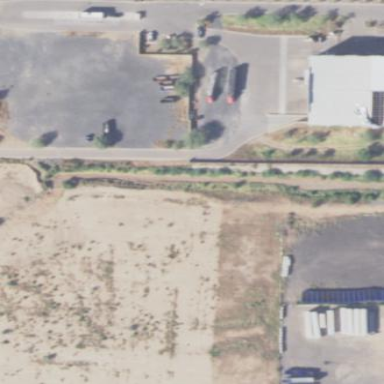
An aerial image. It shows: Waste transfer station for trash disposal.